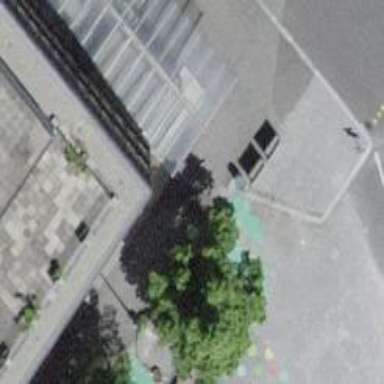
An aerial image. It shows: Bicycle repair station is available.